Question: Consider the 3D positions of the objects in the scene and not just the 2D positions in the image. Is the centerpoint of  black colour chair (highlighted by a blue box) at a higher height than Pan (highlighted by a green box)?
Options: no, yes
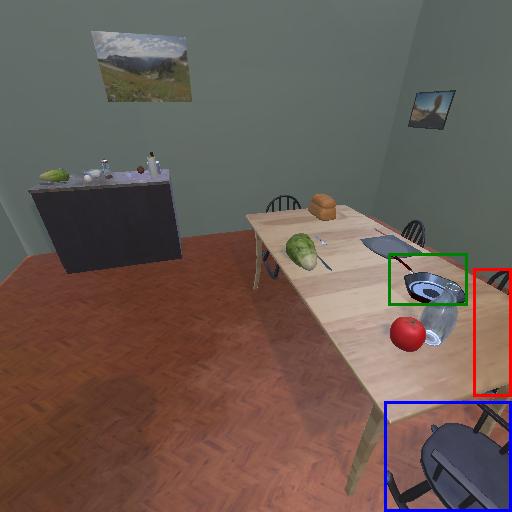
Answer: no